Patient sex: M
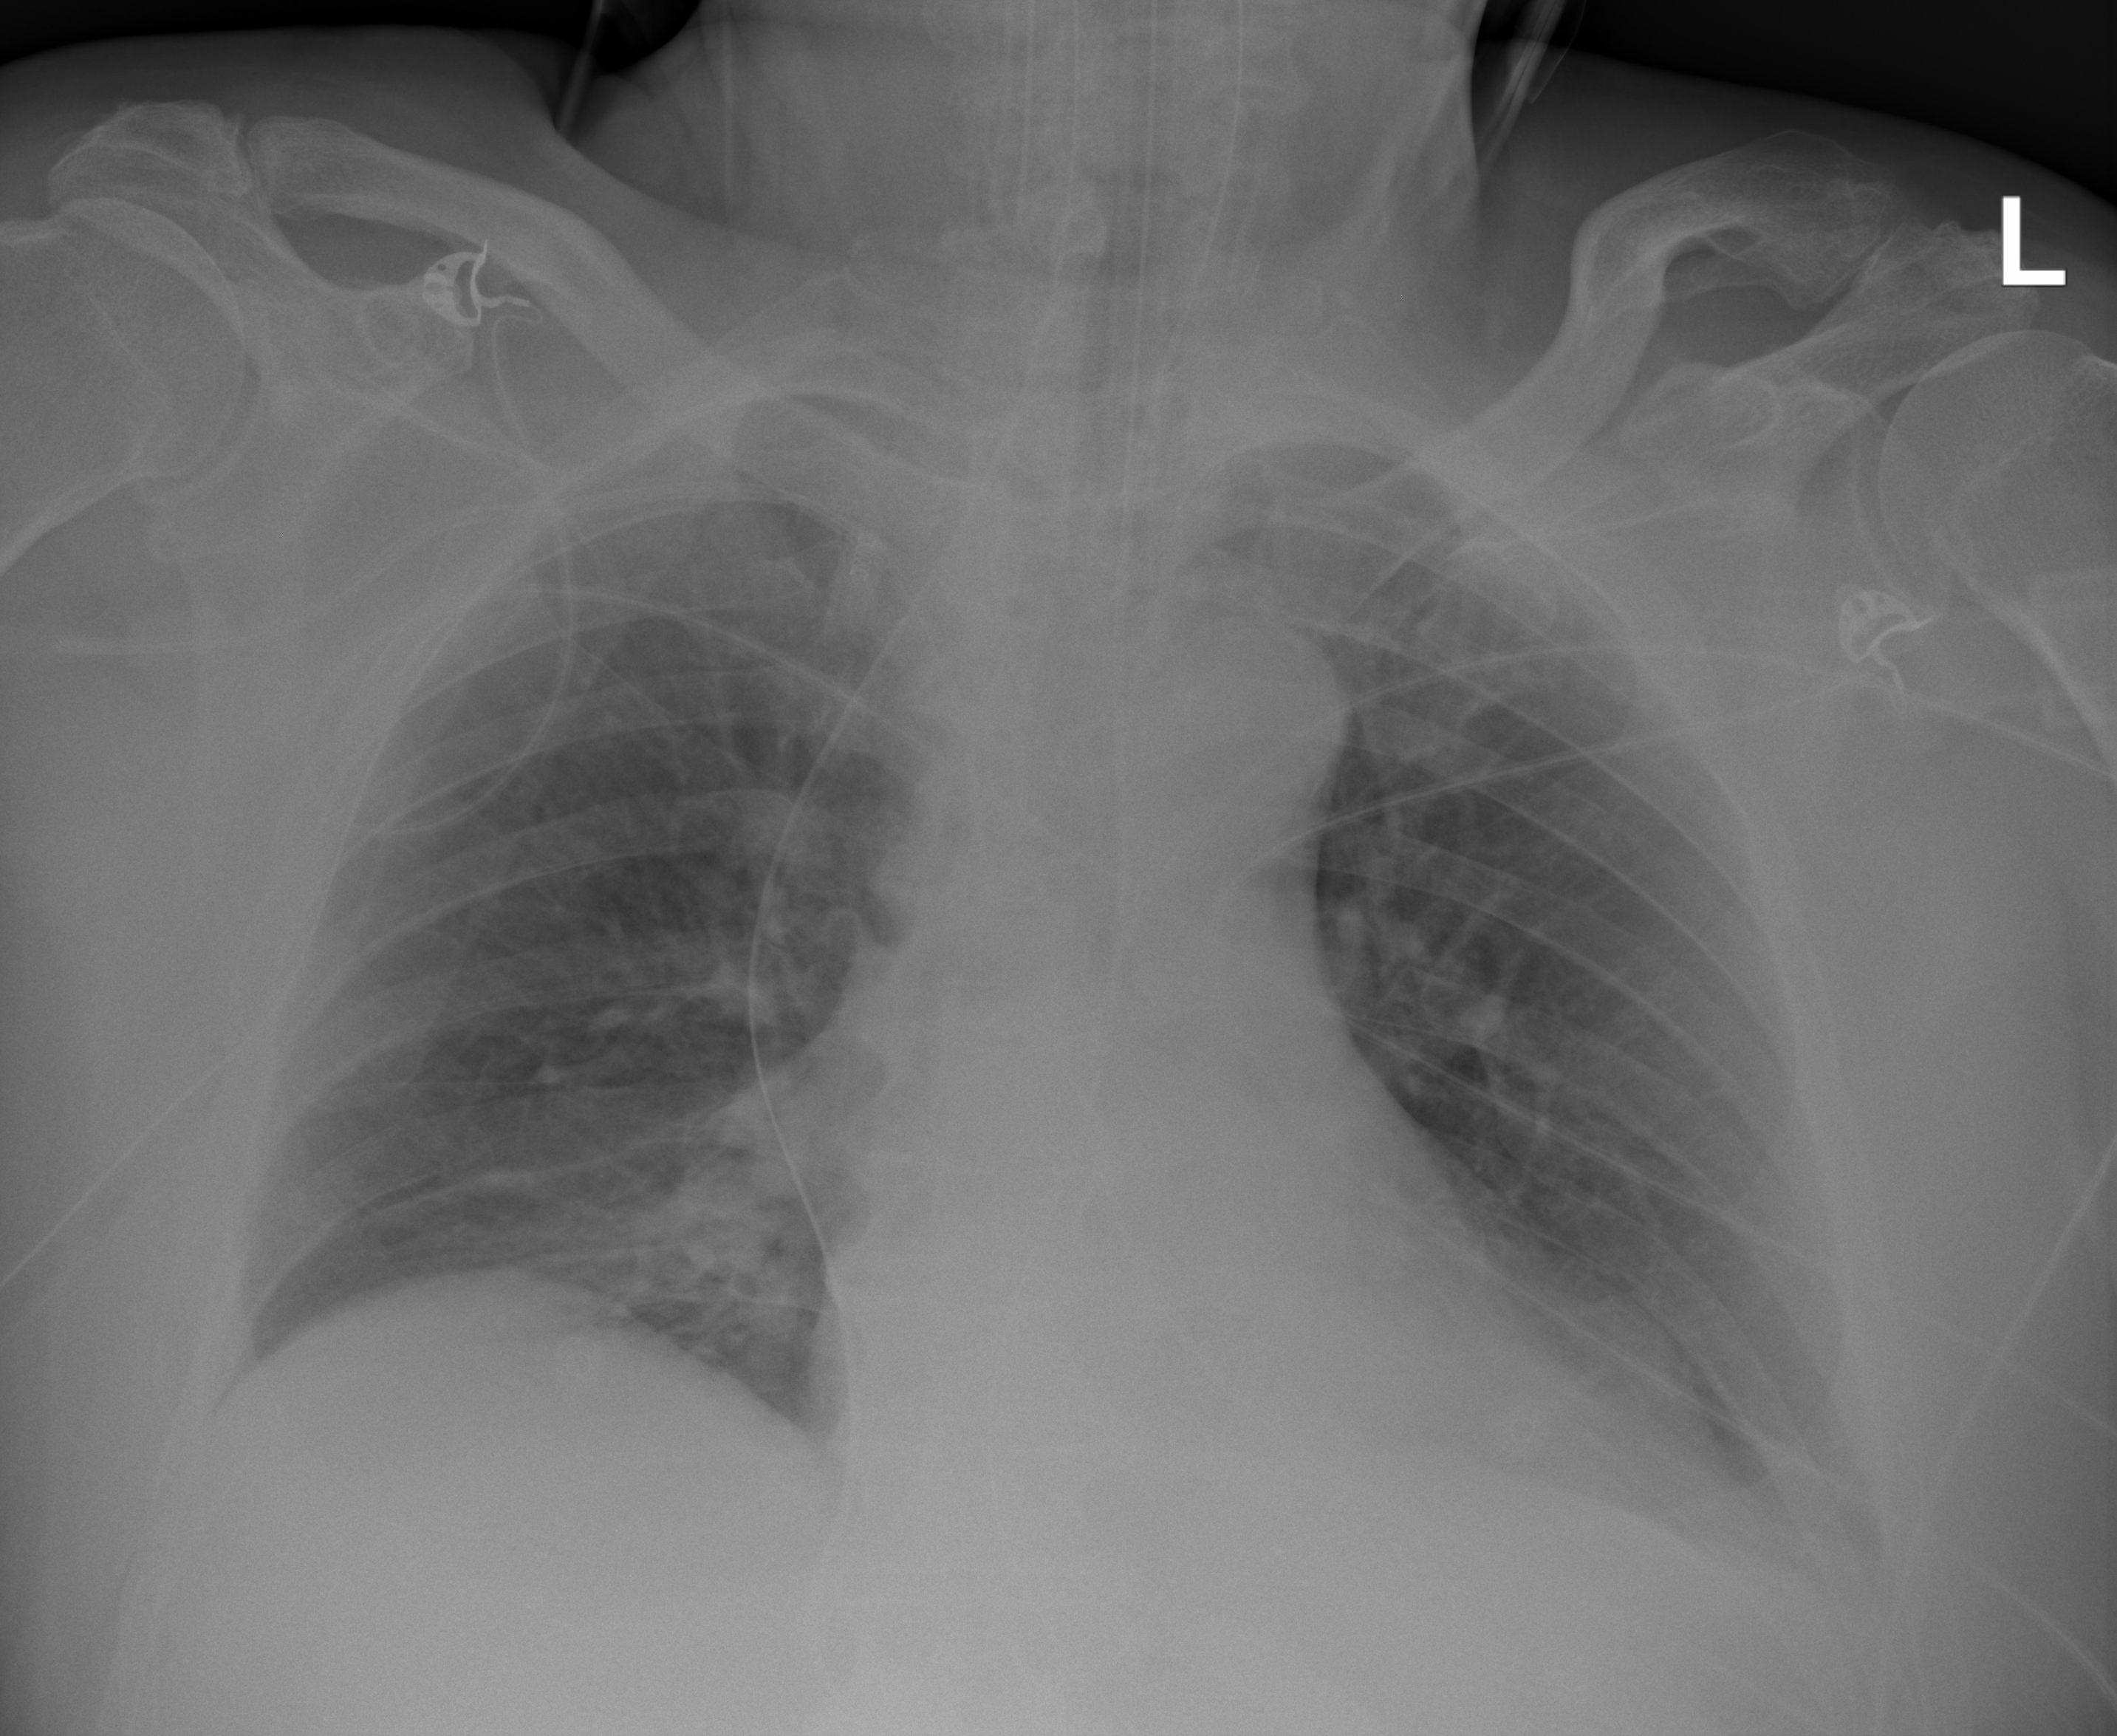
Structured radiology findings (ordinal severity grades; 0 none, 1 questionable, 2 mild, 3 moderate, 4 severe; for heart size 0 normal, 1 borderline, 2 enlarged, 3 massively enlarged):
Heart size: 0
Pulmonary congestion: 0
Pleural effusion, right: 0
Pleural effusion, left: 2
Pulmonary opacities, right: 0
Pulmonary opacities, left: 0
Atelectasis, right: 2
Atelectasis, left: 2